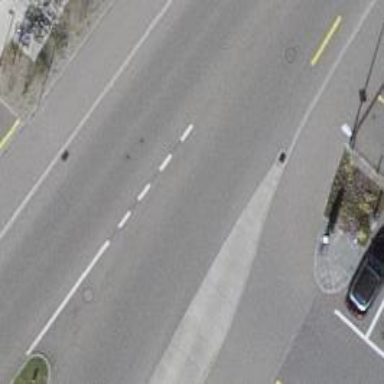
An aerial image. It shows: Tertiary road with asphalt surface. It includes cycle lane on both sides.